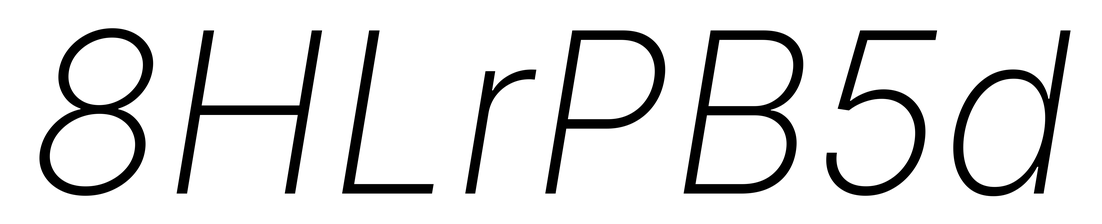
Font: Inter-Italic_ExtraLight_Italic